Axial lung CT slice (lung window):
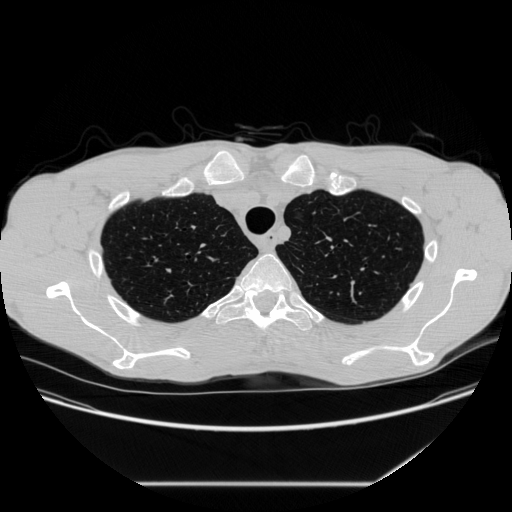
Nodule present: no